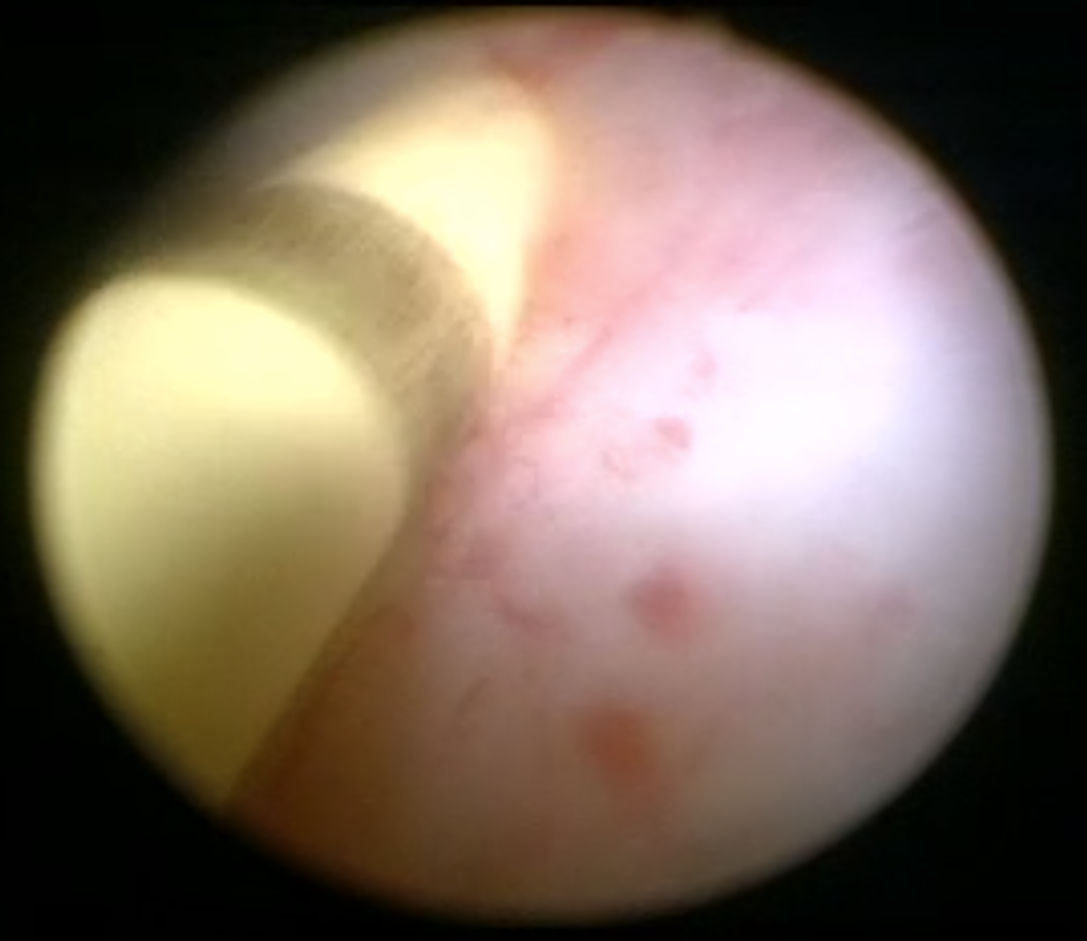
Modality: WLC
Class: Foreign bodies
Subclass: Stent
Lesion: L0
Bladder cancer association: No